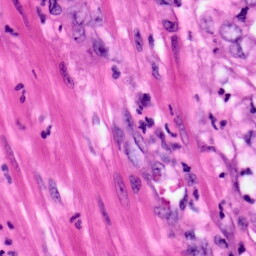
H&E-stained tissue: Pancreatic